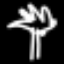
Label: palm tree